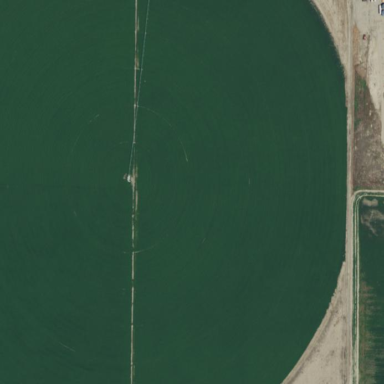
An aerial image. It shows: Farmland with pivot irrigation system.